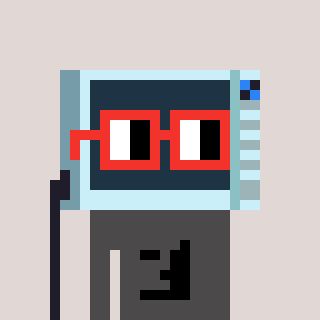
a pixel art character with square red glasses, a microwave-shaped head and a grayscale-colored body on a warm background